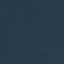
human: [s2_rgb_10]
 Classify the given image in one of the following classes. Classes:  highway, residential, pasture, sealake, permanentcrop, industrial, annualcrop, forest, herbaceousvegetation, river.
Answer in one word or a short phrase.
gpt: SeaLake